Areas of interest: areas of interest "Zhenchang Industrial Building"
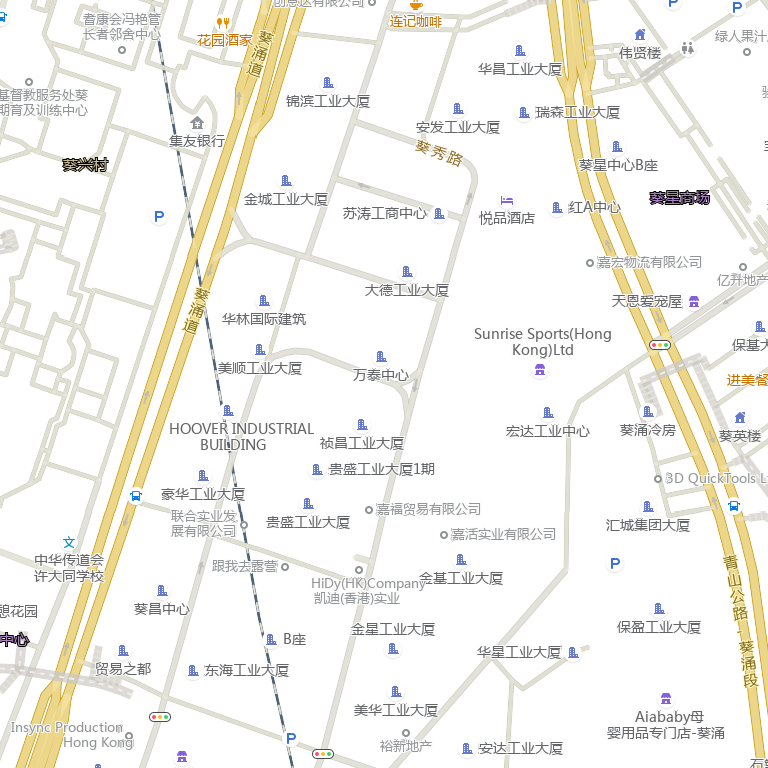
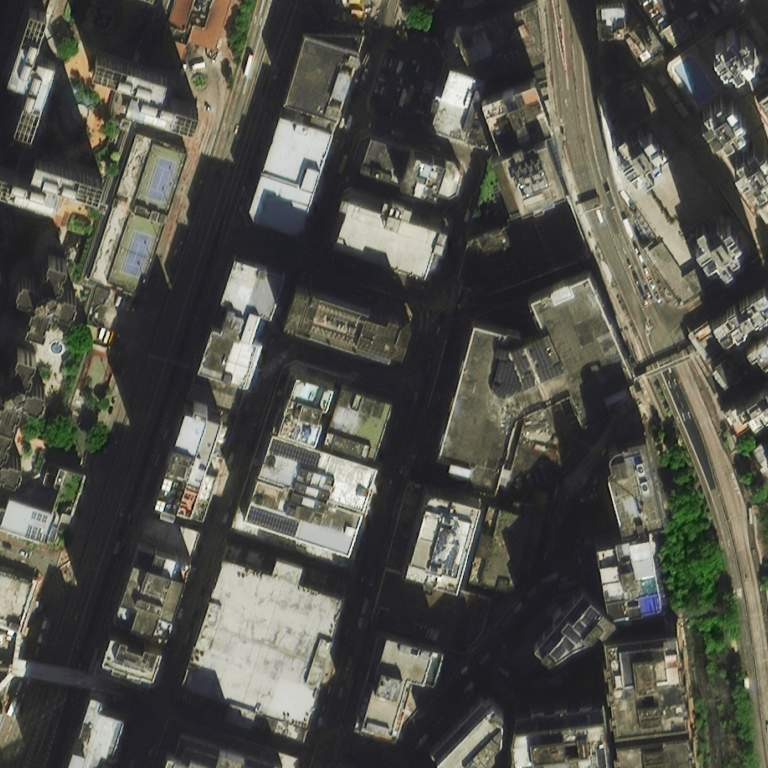